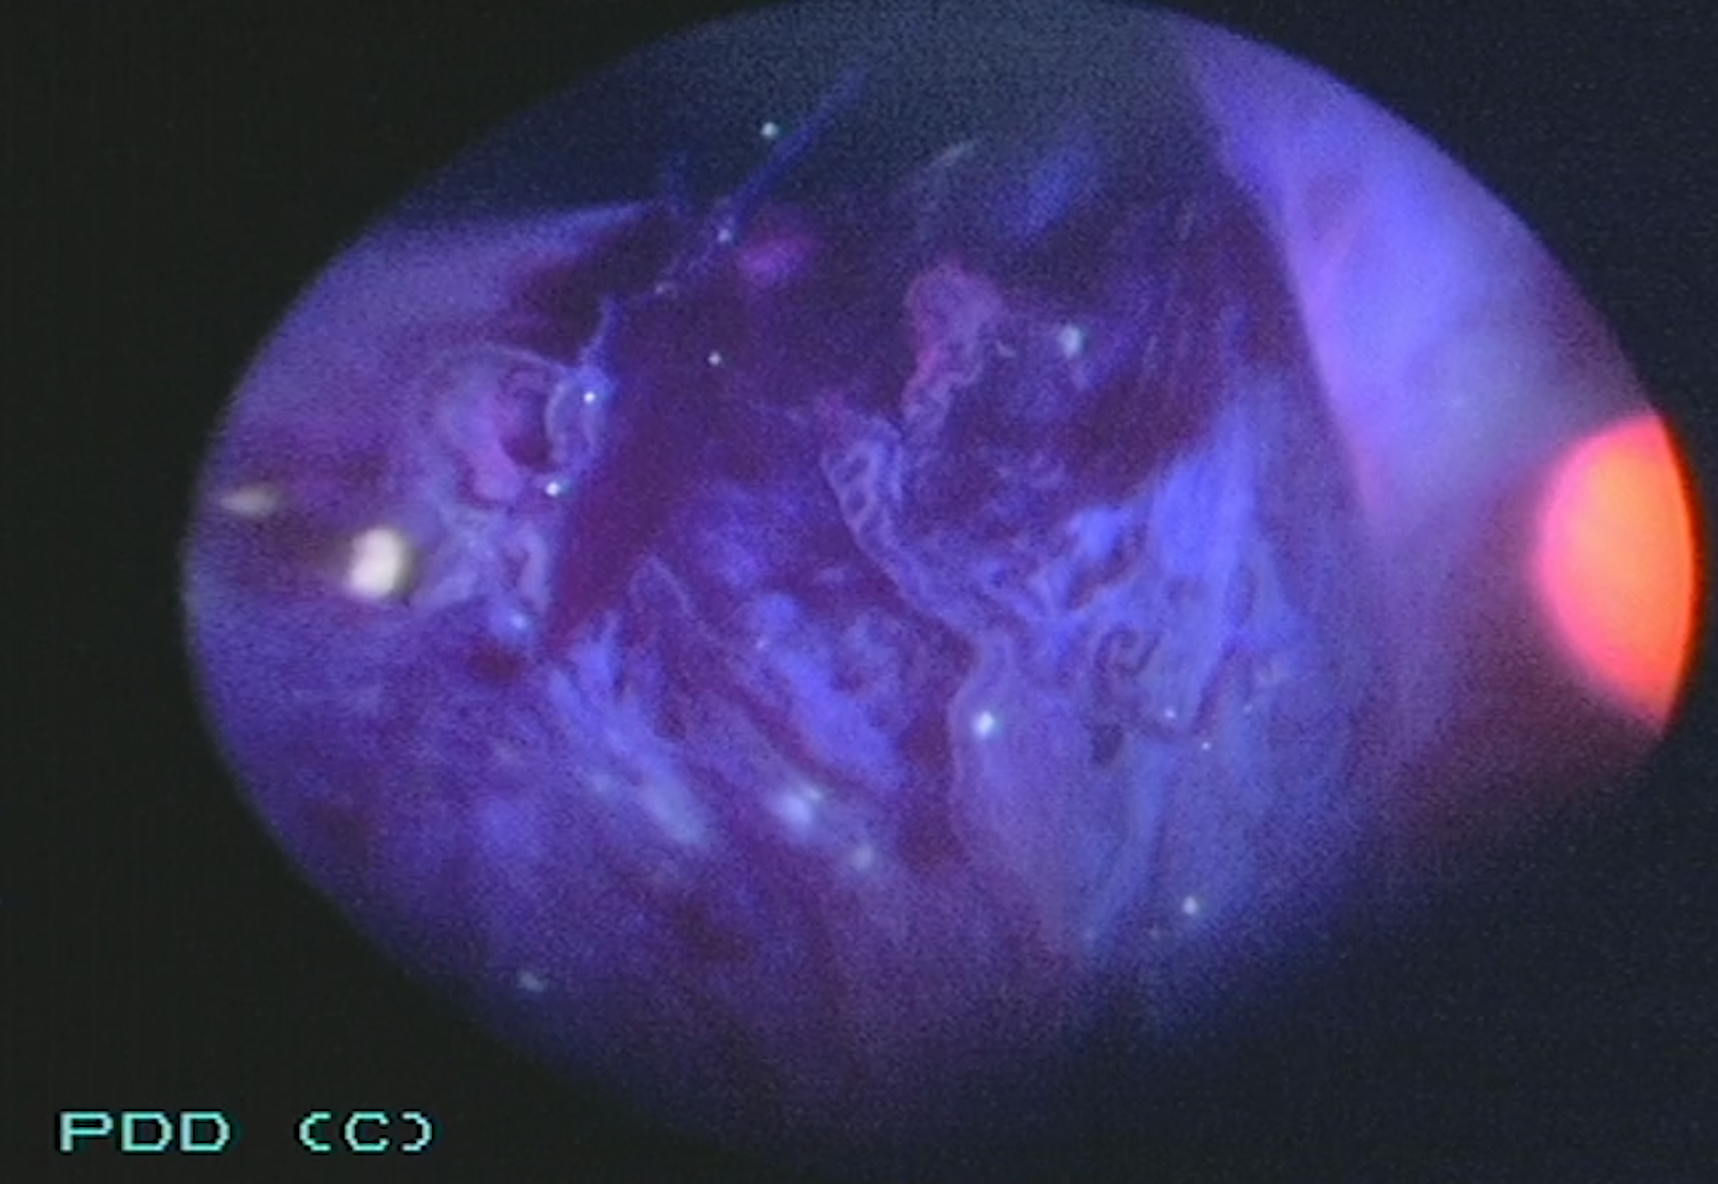
Modality: BLC
Class: Non-malignant
Subclass: BenignNOS
Lesion: L2
Morphology: Non-papillary
Bladder cancer association: No